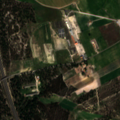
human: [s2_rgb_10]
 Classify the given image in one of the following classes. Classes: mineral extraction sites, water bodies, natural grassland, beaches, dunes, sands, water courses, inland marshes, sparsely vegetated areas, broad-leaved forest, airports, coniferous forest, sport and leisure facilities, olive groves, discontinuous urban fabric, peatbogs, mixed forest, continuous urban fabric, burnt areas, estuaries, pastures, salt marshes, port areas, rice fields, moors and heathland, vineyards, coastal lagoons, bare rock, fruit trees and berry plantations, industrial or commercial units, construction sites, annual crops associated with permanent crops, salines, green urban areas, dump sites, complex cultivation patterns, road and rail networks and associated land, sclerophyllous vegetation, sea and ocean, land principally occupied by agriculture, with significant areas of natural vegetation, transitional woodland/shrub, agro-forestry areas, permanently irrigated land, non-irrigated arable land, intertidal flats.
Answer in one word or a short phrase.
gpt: permanently irrigated land, complex cultivation patterns, broad-leaved forest, natural grassland